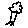
Label: tree